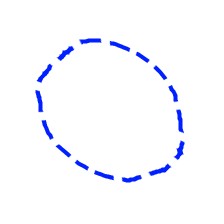
Shape: circle